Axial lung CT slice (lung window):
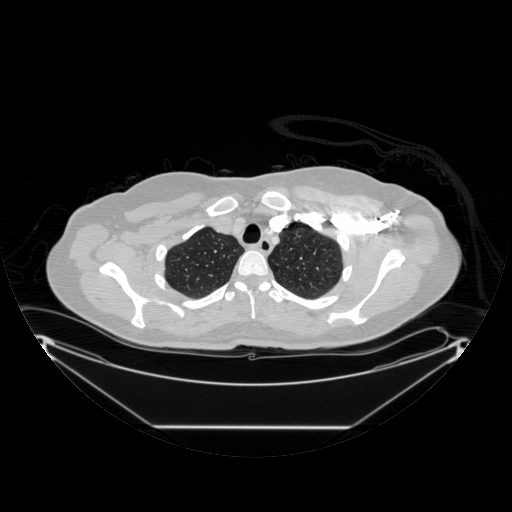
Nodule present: no